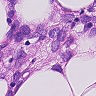
Metastatic tissue present: yes